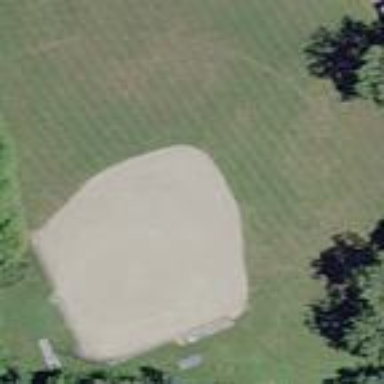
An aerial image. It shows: Baseball pitch for leisure and sports activities.